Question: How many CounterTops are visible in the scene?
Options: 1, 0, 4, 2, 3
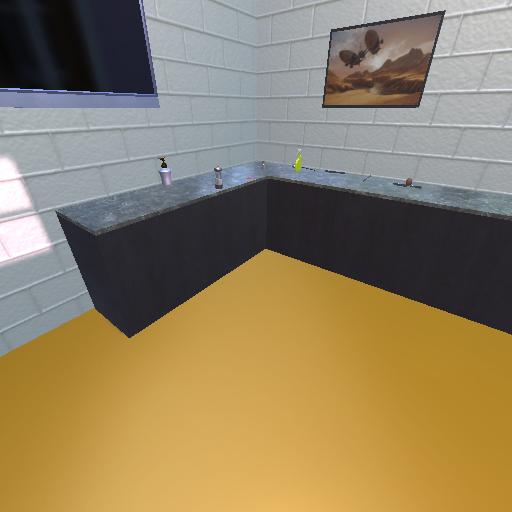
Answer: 1